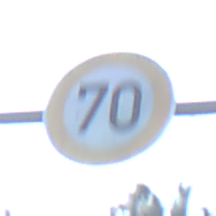
Verkehrszeichen: Geschwindigkeit70
Umgebung: Outdoor, Nature
Tageszeit: MorningAfternoon
Wetter: PartlyCloudy
Licht: Natural
Jahreszeit: NotSpecified
Kontrast: MediumContrast